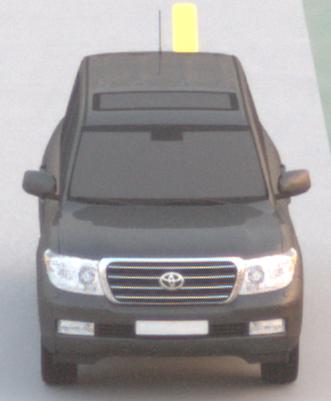
Make: Toyota
Model: Land Cruiser V8 4.7
Detailed model: Land Cruiser V8 (J20)
Model produced from: 2008/03
Model produced until: 2009/11
Doors: 5
Color: gray
Road condition: dry road
Daytime: dawn
Contrast: low contrast